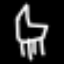
Label: chair